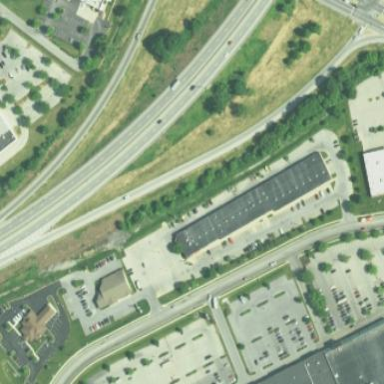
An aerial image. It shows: Mall building.